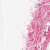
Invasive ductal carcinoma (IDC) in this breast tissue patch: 0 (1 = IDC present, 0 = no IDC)